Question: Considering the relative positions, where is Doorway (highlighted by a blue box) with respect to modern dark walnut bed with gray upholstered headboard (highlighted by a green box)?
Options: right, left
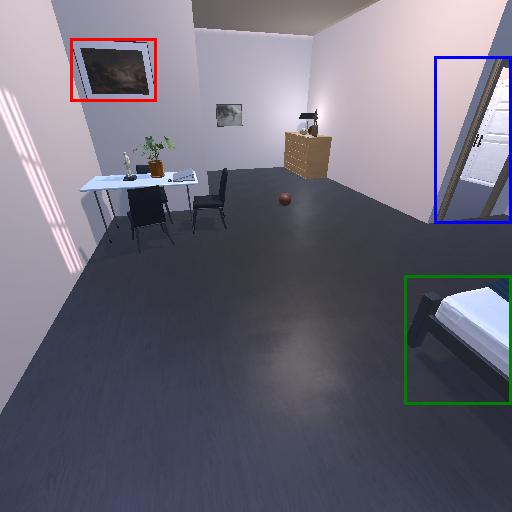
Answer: right